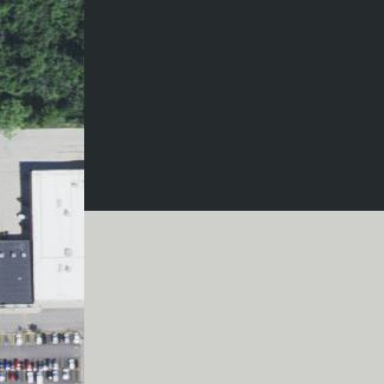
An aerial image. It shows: Retail building.